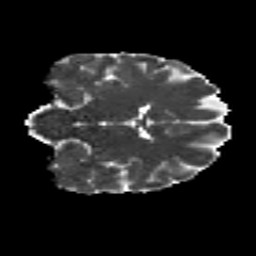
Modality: MD
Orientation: coronal
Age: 26
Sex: male
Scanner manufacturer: siemens
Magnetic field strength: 3 T
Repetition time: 8.8 s
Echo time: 0.085 s